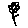
Label: flower